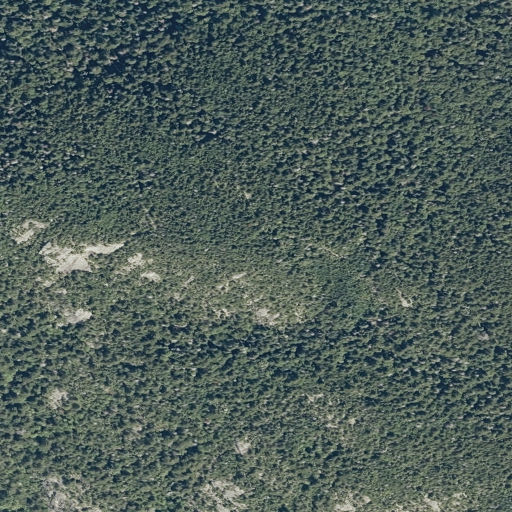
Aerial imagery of mountain in Maine named Little Bigelow Mountain containing evergreen forest and mixed forest